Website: lowes
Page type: customer-info-address
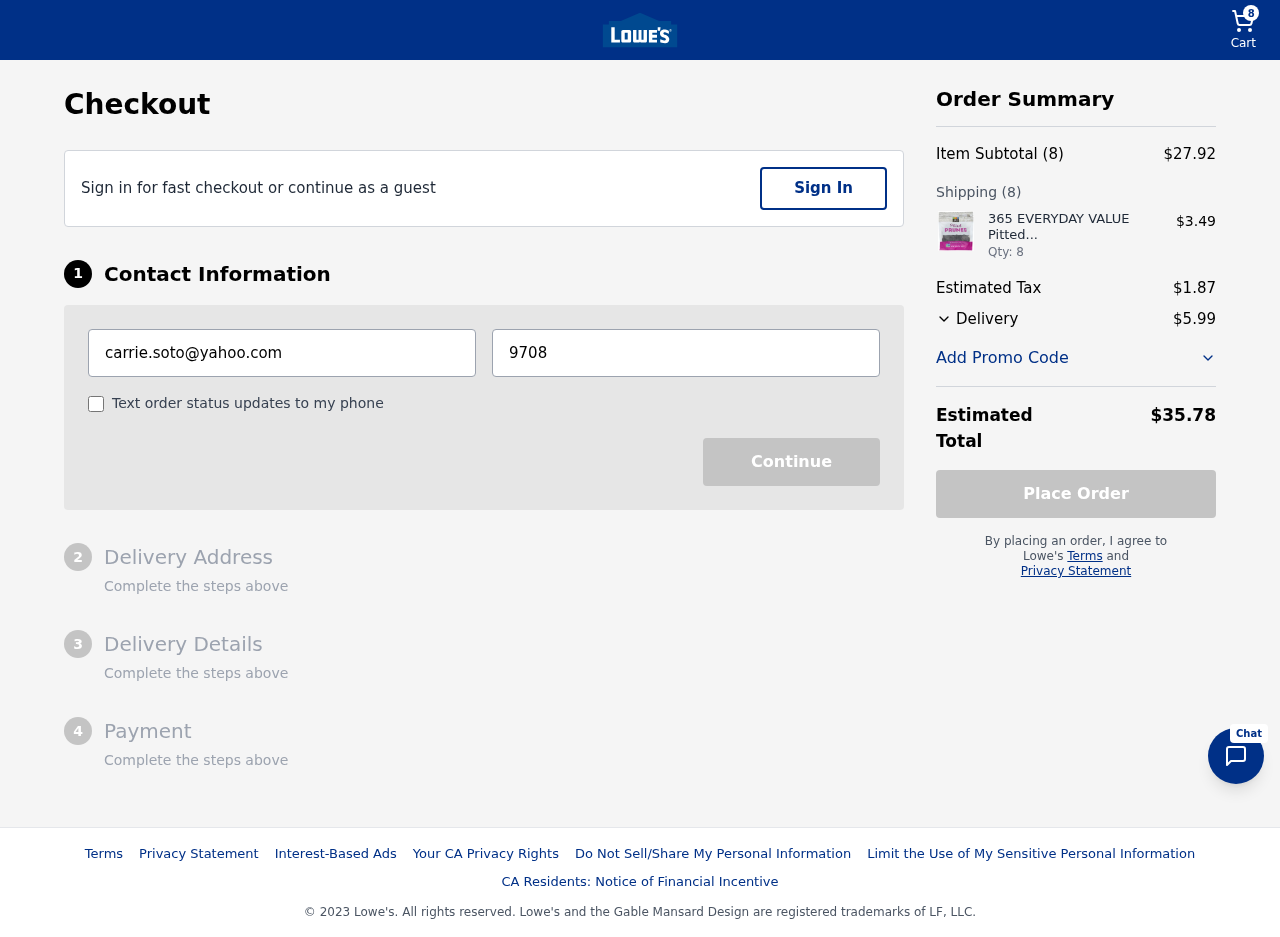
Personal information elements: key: PII_EMAIL
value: carrie.soto@yahoo.com
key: PII_PHONE
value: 9708724625
Product elements: key: PRODUCT1_NAME
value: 365 EVERYDAY VALUE Pitted Prunes, 8 OZ
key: PRODUCT1_PRICE
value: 3.49
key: PRODUCT1_QUANTITY
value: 8
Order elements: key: ORDER_NUM_ITEMS
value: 8
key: ORDER_SUBTOTAL
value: $27.92
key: ORDER_NUM_ITEMS2
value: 8
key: ORDER_TAX
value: $1.87
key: ORDER_SHIPPING_COST
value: $5.99
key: ORDER_TOTAL
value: $35.78